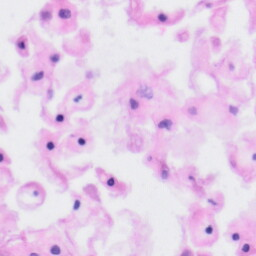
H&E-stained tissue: Tonsil